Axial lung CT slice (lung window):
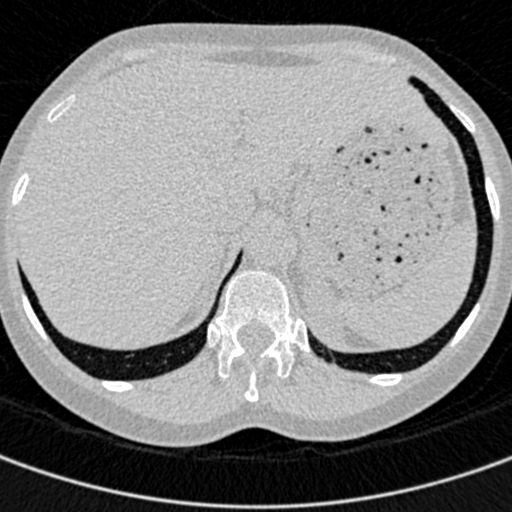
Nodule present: no